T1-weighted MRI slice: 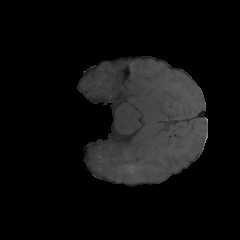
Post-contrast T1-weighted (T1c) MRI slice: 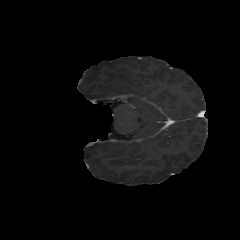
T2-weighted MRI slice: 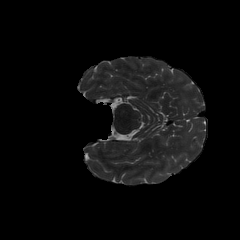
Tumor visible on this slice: no